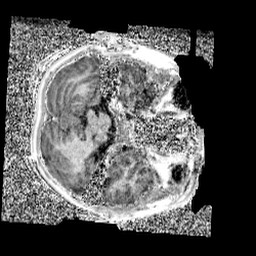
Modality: UNIT1_denoised
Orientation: axial
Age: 11
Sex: male
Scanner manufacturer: siemens
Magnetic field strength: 3 T
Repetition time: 4 s
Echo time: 0.00299 s